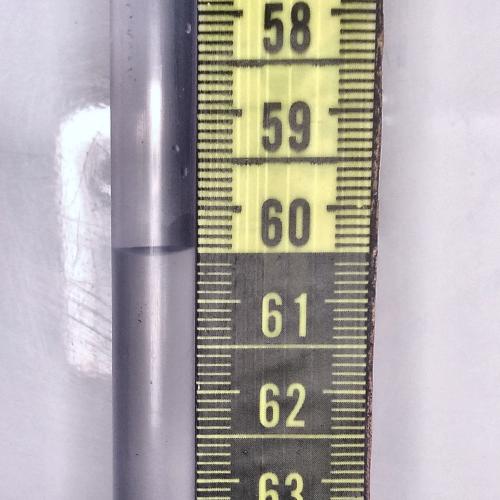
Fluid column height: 60.4 cm